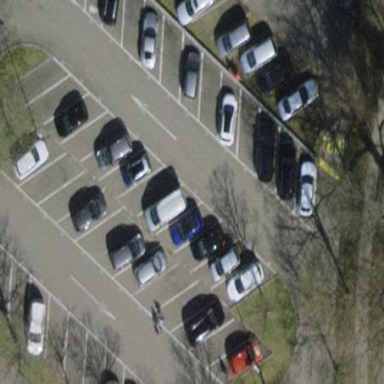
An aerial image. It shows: Parking area with surface.